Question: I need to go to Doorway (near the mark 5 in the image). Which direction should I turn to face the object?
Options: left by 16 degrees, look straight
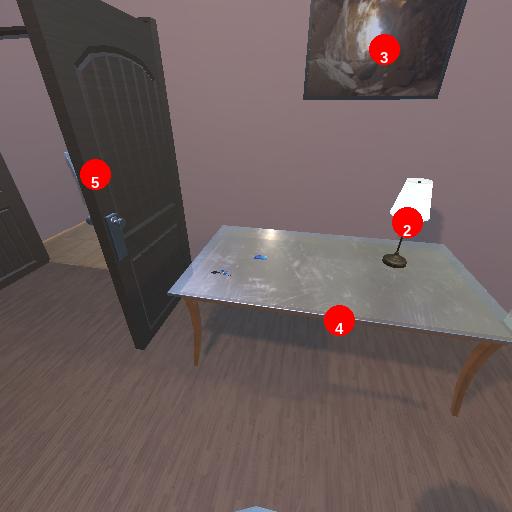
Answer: left by 16 degrees